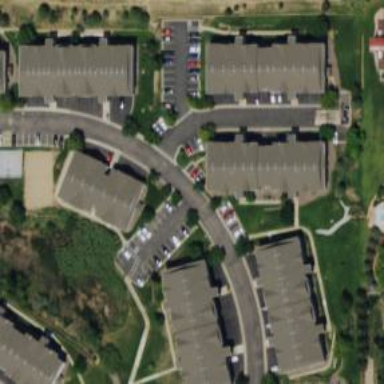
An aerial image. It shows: Parking space.